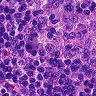
Metastatic tissue present: no